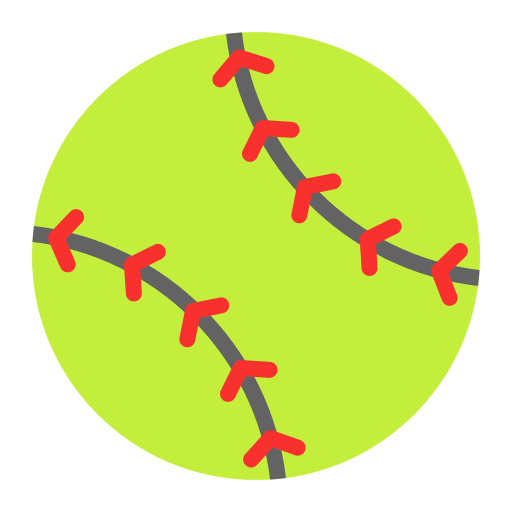
softball flat